Question: OK, someone please tell me why this is not working.
I have a simple MenuStrip in winforms app (c#). It has ToolStripMenuItems.
In the properties window of the designer, I select BackColor = White.
In Desginer.cs file I can see it.
Running the app, the background color is Control (grey).
What is going? Why is the backcolor not white?
Thanks
EDIT
This is the code from the Designer.cs:
'''
this.menuRefresh.BackColor = System.Drawing.Color.White;
'''

EDIT2:
In the code, after loading the form (in the constructor and also in Form_Load event I've placed this:
'''
menuRefresh.BackColor = Color.White;
'''
Also not helping.
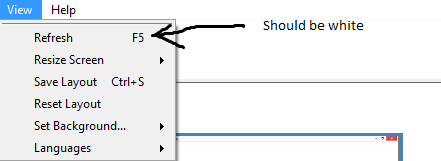
Answer: You need to implement a simple renderer class to achieve this. Here is an example:
'''
public partial class Form1 : Form
{
public Form1()
{
InitializeComponent();
menuStrip1.Renderer = new MyRenderer();
}
private class MyRenderer : ToolStripProfessionalRenderer
{
protected override void OnRenderMenuItemBackground(ToolStripItemRenderEventArgs e)
{
Rectangle rc = new Rectangle(Point.Empty, e.Item.Size);
Color c = e.Item.Selected ? Color.Azure : Color.Beige;
using (SolidBrush brush = new SolidBrush(c))
e.Graphics.FillRectangle(brush, rc);
}
}
}
'''